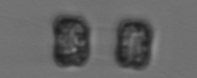
Label: Thalassiosira